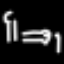
Label: squiggle